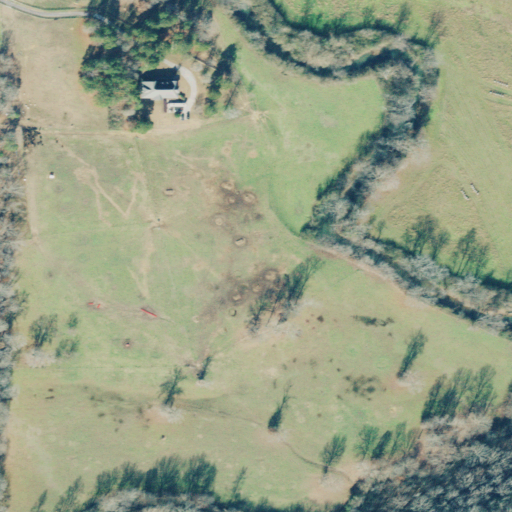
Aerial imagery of valley in Georgia named Big Texas Valley containing pasture, grassland, shrub, deciduous forest, mixed forest, and low intensity development